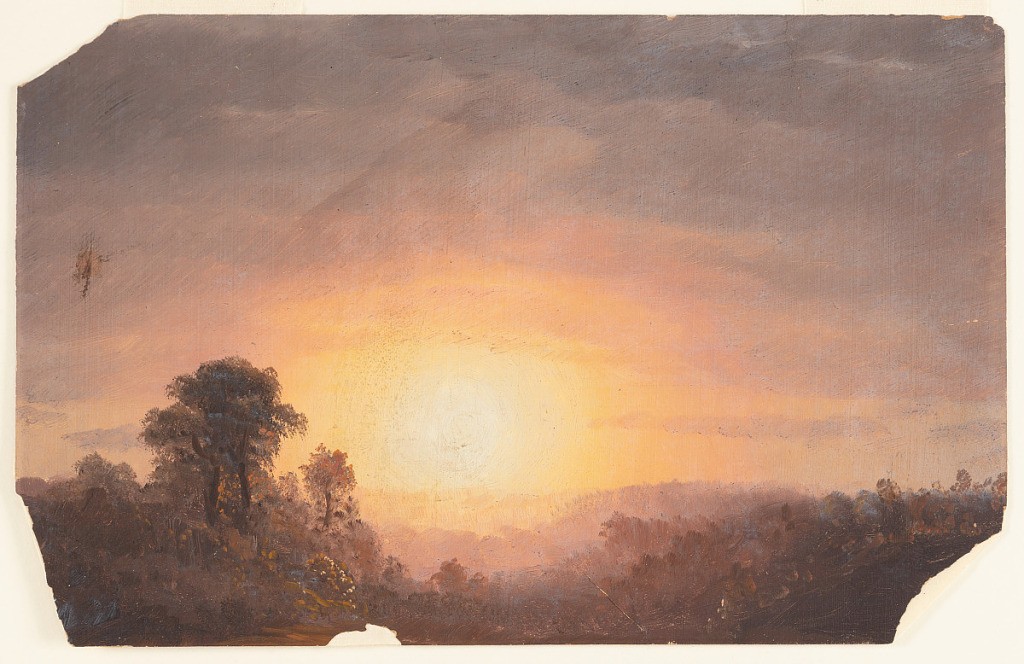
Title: Sunset over a Wooded Landscape
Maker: Frederic Edwin Church, American, 1826–1900
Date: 1860–75
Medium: Brush and oil on tan paperboard
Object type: Drawing
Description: Landscape sketch showing a view a of bright and warm sunset over a rolling and heavily wooded landscape. At left, a prominent group of trees frames the view of the sun's vibrant yellow-white orb at center, which glows orange and red light into the atmosphere around it. At lower center, the landscape grows faded in the distance due to atmospheric perspective. A large bank of gray clouds inhabits the sky above the sun and the break through which it shines.